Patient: sex F, age 59
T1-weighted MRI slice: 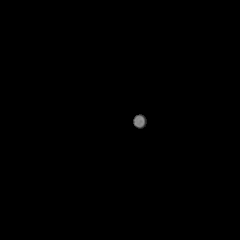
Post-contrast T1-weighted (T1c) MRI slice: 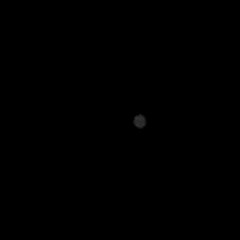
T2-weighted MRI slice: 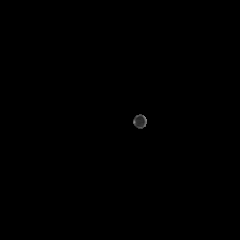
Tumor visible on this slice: no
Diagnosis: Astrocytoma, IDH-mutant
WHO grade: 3